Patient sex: M
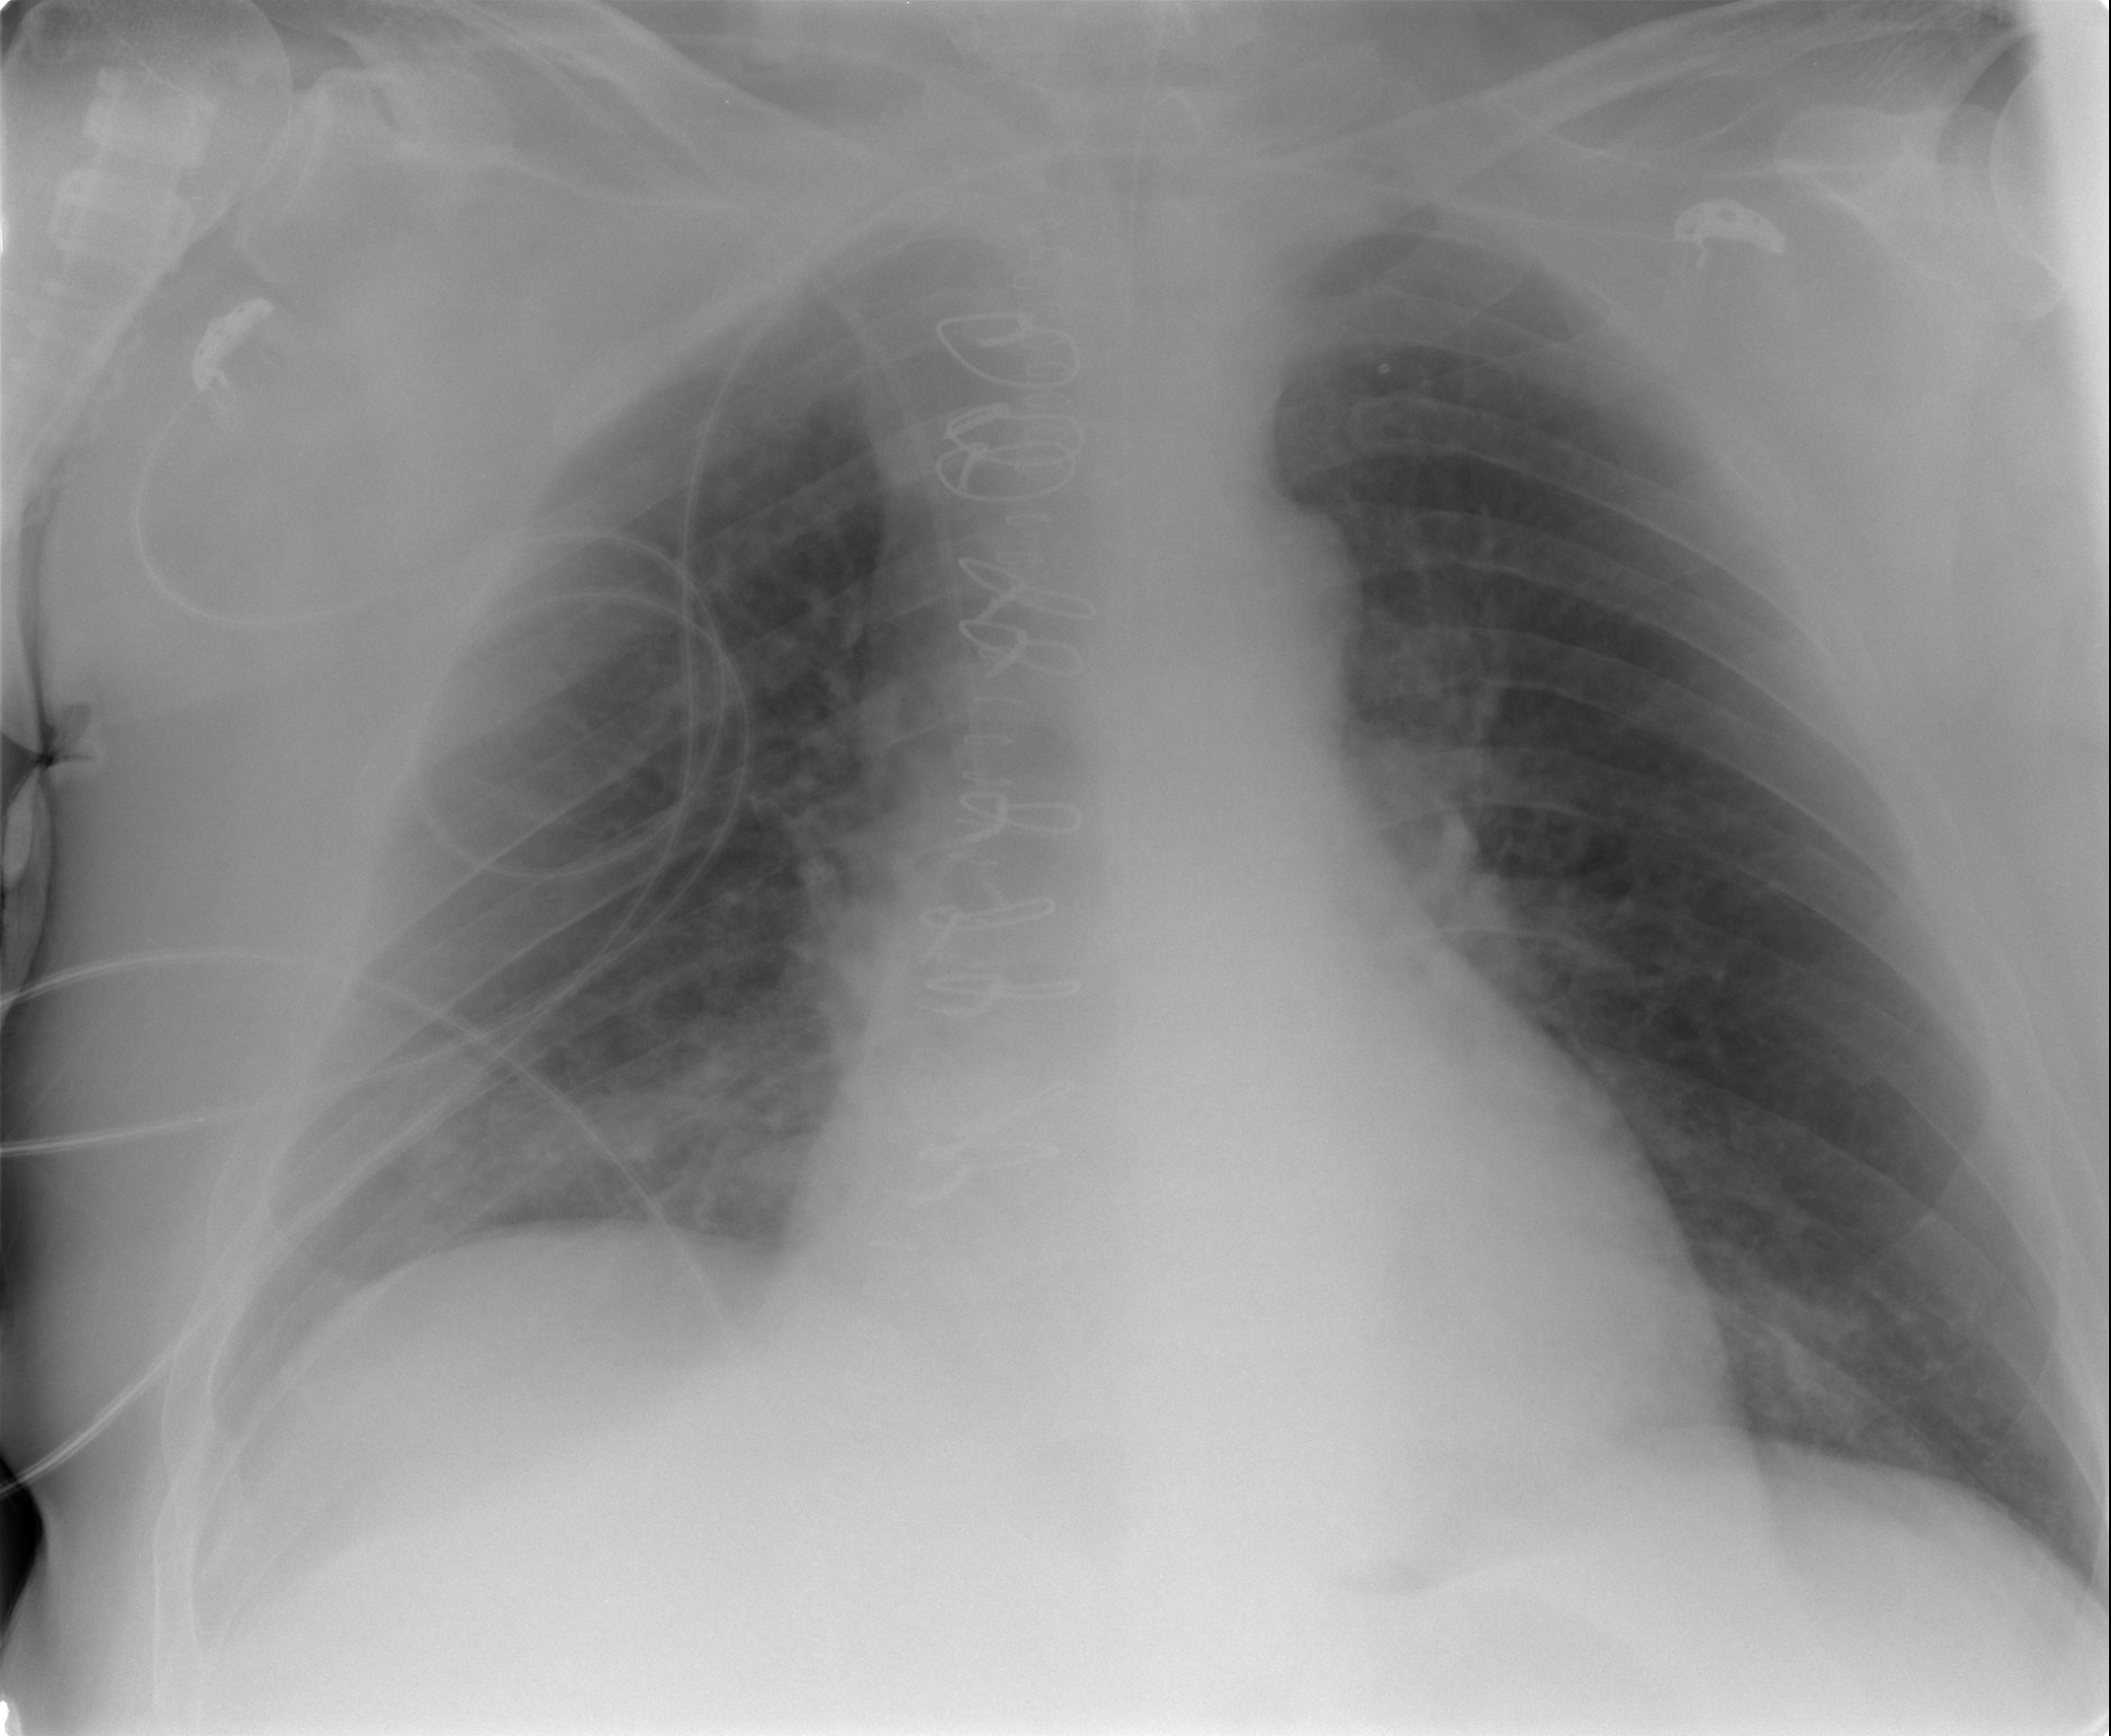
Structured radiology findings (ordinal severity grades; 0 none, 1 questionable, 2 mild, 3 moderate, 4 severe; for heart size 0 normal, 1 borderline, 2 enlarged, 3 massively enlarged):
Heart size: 0
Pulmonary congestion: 0
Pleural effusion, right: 2
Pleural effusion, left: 0
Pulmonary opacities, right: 0
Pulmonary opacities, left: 0
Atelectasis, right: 2
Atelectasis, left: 0